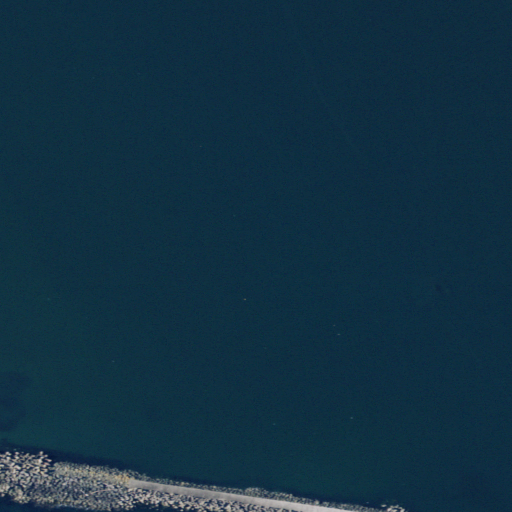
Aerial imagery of island in California named Fauntleroy Rock containing only open water